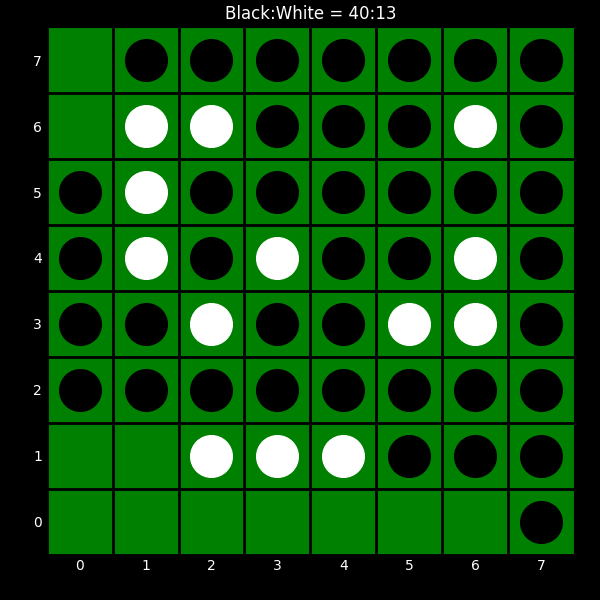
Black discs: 40
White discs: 13